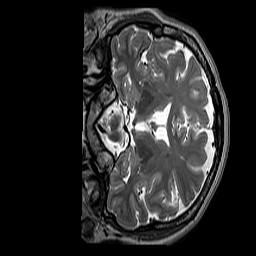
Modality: T2w
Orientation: coronal
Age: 40
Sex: female
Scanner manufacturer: siemens
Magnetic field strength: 3 T
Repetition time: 3.2 s
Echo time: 0.212 s